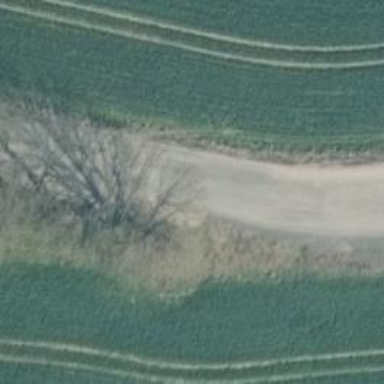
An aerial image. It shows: Dirt track road with grade 5 track type.